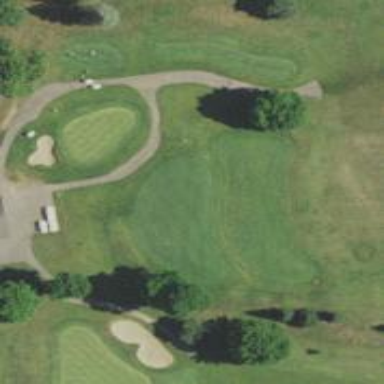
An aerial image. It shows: Path designated for golf carts.